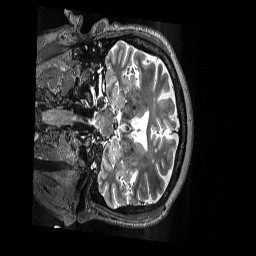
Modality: T2w
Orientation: coronal
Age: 53
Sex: female
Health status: ill
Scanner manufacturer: siemens
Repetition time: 3.2 s